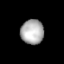
Tissue: lung
Cell type: Endothelial cells
Senescence score: 0.5758
Nuclear area (px): 562
Mean DAPI intensity: 172.32